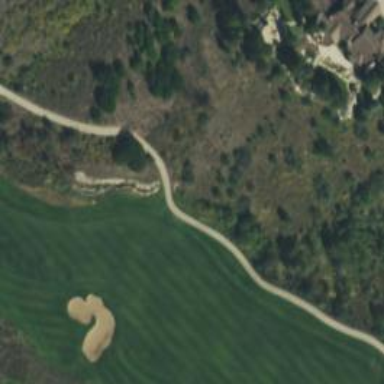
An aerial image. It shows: Well-maintained path used for golfing.